Question: here's a sample of xml code:
'''
<content:encoded><![CDATA[<p style="direction: rtl">bpyysbvk hySHrAly tmTSAv, lTSd tmvnvt hHtvlym vhsrTvnym hvvyrAlyym gm Aynspvr tlvnvt, Trvnyvt vbykvrt ngd Hbrvt vmvtgym SHvnym. Hlk mhprsvmym mvTSdkym, vzvKHym lSHytvpym lyykym vl`tym Ap lm`nh SHl hmvtg ngdv mtlvnnym hgvlSHym, vHlk kTnvnyym `d KHdy gyHvKH vsbyr yvtr SHhm pSHvT bdyHvt `l HSHbvn htlvnvt hrbvt SHmtprsmvt lhn bpyysbvk bkTSb dy msHrr.</p><p><a class="bannerlink" rel="nofollow" href="http://www.b144.co.il/products/%d7%9e%d7%94%d7%a0%d7%93%d7%a1%d7%99_%d7%91%d7%a0%d7%99%d7%99%d7%9f.aspx?sitecode=60&subsitecode=368&site=WEB 3.0 pareto" target="_blank" onclick="_gaq.push(['_trackEvent', 'b144_8', 'post', 'BannerLink']);">KHl mhndsy hbnyyn bAtr b144</a></p>
<p style="direction: rtl">hyvm ntklnv bsypvr kvr` lb (Abl lA bAmt) mTSd hgvlSHt tmr TS&#8217;krTSH lvy <a href="https://www.facebook.com/photo.php?fbid=10151371867297006&amp;set=o.128891317150327&amp;type=1&amp;theater" target="_blank">SHhtlvnnh bpyrvT vbAryKHvt bdp SHl glydvt nsTlh `l b`yh rTSynyt Alyh ySH lhtyyHs bKHvbd rASH</a>: my`vT svKHryvt hgvmy bSHlgvny &quot;gvmygm&quot; SHmSHvvkym `l-ydy hHbrh. TS&#8217;krTSH lvy KHtbh:</p>
<p style="direction: rtl">&quot;bsKH hKHl Any mrvTSh mhmvTSrym SHlKHm vkvnh hrbh mhm, AKH ySH mSHhv AHd SHHvzr `l `TSmv vSHmty lb Alyv KHbr lpny zmn rb vhHlTty lhTSTrp gm lmhlKH hHbrty hHdSH vlKHtvb lKHm ph. <br />bmvTSr hmTSlyH SHlKHm, "gvmygm", glydt svrbh bT`m pyrvt hmSHlb btvKHv svKHryvt gvmy, Ayn yvtr m-3 svKHryvt gvmy. mskr nrHb SH`rKHty bkrb HtKH AvKHlvsyyh rHb, mrbyt hAnSHym rvKHSHym mvTSr zh bSHl svKHryvt hgvmy hmvTSpnvt btvKHv, vmtAKHzbym KHl p`m mHdSH mKHKH SHAyn yvtr m-3 svKHryvt. <br />KHl p`m mHdSH Any mrgySHh mrvmh. <br />tvdh rbh `l hhkSHbh, ASHmH Am tykHv zAt ltSHvmt lybKHm vtTplv bb`yh.&quot;</p>
<p style="direction: rtl"><a href="http://www.holesinthenet.co.il/archives/87871/gumigam" rel="attachment wp-att-87872"><img style="background-image: none; border-bottom: 0px; border-left: 0px; padding-left: 0px; padding-right: 0px; border-top: 0px; border-right: 0px; padding-top: 0px" class="aligncenter size-full wp-image-87872" border="0" alt="gumigam" src="http://www.holesinthenet.co.il/wp-content/uploads/2013/04/gumigam.png" width="560" height="330" /></a></p>
<p style="direction: rtl">hpvsT zKHh lAlpy lyykym vmAvt SHytvpym, vbtgvbvt hTSTrpv rbym ltlvnth SHl tmr:</p>
<p style="direction: rtl">hblvgr `mry Hyvn KHtb: &quot;Any AytKH AHvty! hmHAh hKHy TSvdkt mAz kyTS 2011&quot; v`mv hsKHymh gm syvn sgl SHTSyynh SH:&quot;m`vlm lA hyh pvsT HSHvb yvtr mzh bpyysbvk&quot;.</p>
<p style="direction: rtl">`vrKHt hdyn rvt gdrvn thth: &quot;my Amr SHTSryKHym lhyvt yvtr m3 ?!?!?&quot; vmArk SHpylmn hTSy` lhHlyp At SHm hmvTSr l&quot;zvby gm&quot; bgll hAKHzbh hkSHh SHbmy`vT svKHryvt hgvmy.&quot; gm lAyty sbH hyv tlvnvt `l SHm hmvTSr vhhT`yh SHhvA yvTSr. &quot;hKHy hzvy SHkvrAym lzh gvmygm spAry.. Any `vd lA rAyty spAry `m SHlvSH Hyvt. bpArk lyd hbyt SHly ySH yvtr mSHlvSH Hyvt vzh lA KHvll At h`rsym!&quot;</p>
<p style="direction: rtl">KHmvbn SHHlk mhmgybym hHlyTv SHmdvbr btlvnh rTSynyt vhTyHv bmprsmt hpvsT SHhyA mt`lmt mhb`yvt hkSHvt bmdynh, KHmv nyTSvly hSHvAh vng` hAlymvt, vmt`skt btpl. lKHm, kvrAym ykrym, AnHnv lA TSryKHym lhsbyr SHht`skvt btpl, kTnvnyvt vbzbvz zmn hm mhSHymvSHym hnpvTSym bySHrAl lrSHt pyysbvk, prT Avly lmSHHkym bh vtmvnvt Hyvt hmHmd lAymvTS. sTTvs htlvnh hzh hvA lA yvtr mhkTSnh sTyryt.</p>
<p style="direction: rtl">lmrvt zAt, hTSlHnv lAtr bsbKH 800 htgvbvt lpvsT At htgvbh SHl Hbrt nsTlh, SHhgybh bAvpn hKHy TSpvy vmSH`mm: bykSHh At prTyh SHl hmtlvnnt bSHbyl lyTSvr `mh kSHr lbyrvr prTy htlvnh vAvly gm yytnv pyTSvy. Hbl, AnHnv dvvkA hyynv SHmHym lrAvt Avtm mSHHkym yHd `m SHAr hTrvlym bSHrSHvr vKHvtbym mSHhv KHmv &quot;TSmTSmnv At mspr Hyvt hgvmy bSHlgvnym bgll `lvt hmHyyh vbnysyvn lTSmTSm At mpgt hhSHmnh vhsKHrt bkrb yldym&quot;.</p>
<p style="direction: rtl"><a href="http://www.holesinthenet.co.il/archives/87871/nestle" rel="attachment wp-att-87873"><img style="background-image: none; border-bottom: 0px; border-left: 0px; padding-left: 0px; padding-right: 0px; border-top: 0px; border-right: 0px; padding-top: 0px" class="aligncenter size-full wp-image-87873" border="0" alt="nestle" src="http://www.holesinthenet.co.il/wp-content/uploads/2013/04/nestle.png" width="395" height="187" /></a></p>
<p style="direction: rtl">
<p style="direction: rtl">(tvdh lmvTy pnHsy SHSHlH)</p>
<img src="http://feeds.feedburner.com/~r/holes/~4/8a7HU6h5VbA" height="1" width="1"/>]]></content:encoded>
'''
i want to know how can i display that xml like in this picture, with the links:

should i need to use UIwebview somehow? or there is another way?
thanks in advance!
(sorry for the language)
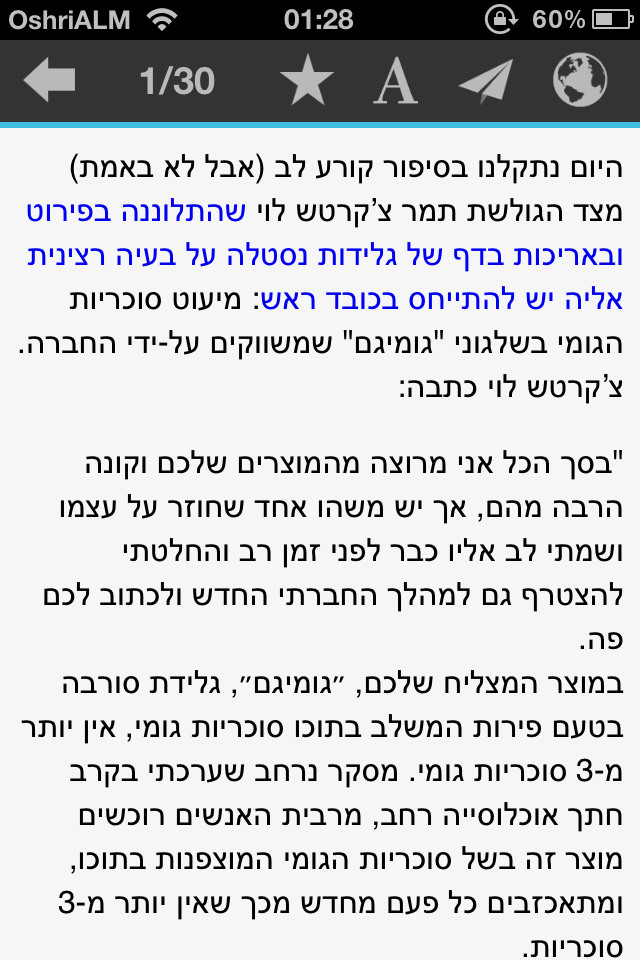
Answer: Yes, a UIWebView is one approach. You would specify the web view's URL as a file that: a) is preinstalled on the iPhone or b) loaded over the internet.
Another option is to use a UITextView. You would specify the content of the text view by assigning your content to the 'text' property.
[edit] If your 'xml code' is the result of an parser running on the iOS device, then write the parsed output to file and then create the UIWebView to reference that file. Like:
'''
[myWebView loadRequest:
[NSURLRequest requestWithURL:[NSURL URLWithString:@"file://<path-to-file>"]]];
'''
or alternately, I believe, leave the 'xml code' as a string and try:
'''
[myWebView loadHTMLString: <the-xml-code-as-a-string> baseURL: ...]
'''
[edit]
I tested this and it worked. Here is what my iOS simulator showed:

and here is the code:
'''
static NSString *message = @"<p style="direction: rtl">bpyysbvk hySHrAly tmTSAv, lTSd tmvnvt hHtvlym vhsrTvnym hvvyrAlyym gm Aynspvr tlvnvt, Trvnyvt vbykvrt ngd Hbrvt vmvtgym SHvnym. Hlk mhprsvmym mvTSdkym, vzvKHym lSHytvpym lyykym vl`tym Ap lm`nh SHl hmvtg ngdv mtlvnnym hgvlSHym, vHlk kTnvnyym `d KHdy gyHvKH vsbyr yvtr SHhm pSHvT bdyHvt `l HSHbvn htlvnvt hrbvt SHmtprsmvt lhn bpyysbvk bkTSb dy msHrr.</p><p><a class="bannerlink" rel="nofollow" href="http://www.b144.co.il/products/%d7%9e%d7%94%d7%a0%d7%93%d7%a1%d7%99_%d7%91%d7%a0%d7%99%d7%99%d7%9f.aspx?sitecode=60&subsitecode=368&site=WEB 3.0 pareto" target="_blank" onclick="_gaq.push(['_trackEvent', 'b144_8', 'post', 'BannerLink']);">KHl mhndsy hbnyyn bAtr b144</a></p>
<p style="direction: rtl">hyvm ntklnv bsypvr kvr` lb (Abl lA bAmt) mTSd hgvlSHt tmr TS&#8217;krTSH lvy <a href="https://www.facebook.com/photo.php?fbid=10151371867297006&amp;set=o.128891317150327&amp;type=1&amp;theater" target="_blank">SHhtlvnnh bpyrvT vbAryKHvt bdp SHl glydvt nsTlh `l b`yh rTSynyt Alyh ySH lhtyyHs bKHvbd rASH</a>: my`vT svKHryvt hgvmy bSHlgvny &quot;gvmygm&quot; SHmSHvvkym `l-ydy hHbrh. TS&#8217;krTSH lvy KHtbh:</p>
<p style="direction: rtl">&quot;bsKH hKHl Any mrvTSh mhmvTSrym SHlKHm vkvnh hrbh mhm, AKH ySH mSHhv AHd SHHvzr `l `TSmv vSHmty lb Alyv KHbr lpny zmn rb vhHlTty lhTSTrp gm lmhlKH hHbrty hHdSH vlKHtvb lKHm ph. <br />bmvTSr hmTSlyH SHlKHm, "gvmygm", glydt svrbh bT`m pyrvt hmSHlb btvKHv svKHryvt gvmy, Ayn yvtr m-3 svKHryvt gvmy. mskr nrHb SH`rKHty bkrb HtKH AvKHlvsyyh rHb, mrbyt hAnSHym rvKHSHym mvTSr zh bSHl svKHryvt hgvmy hmvTSpnvt btvKHv, vmtAKHzbym KHl p`m mHdSH mKHKH SHAyn yvtr m-3 svKHryvt. <br />KHl p`m mHdSH Any mrgySHh mrvmh. <br />tvdh rbh `l hhkSHbh, ASHmH Am tykHv zAt ltSHvmt lybKHm vtTplv bb`yh.&quot;</p>
<p style="direction: rtl"><a href="http://www.holesinthenet.co.il/archives/87871/gumigam" rel="attachment wp-att-87872"><img style="background-image: none; border-bottom: 0px; border-left: 0px; padding-left: 0px; padding-right: 0px; border-top: 0px; border-right: 0px; padding-top: 0px" class="aligncenter size-full wp-image-87872" border="0" alt="gumigam" src="http://www.holesinthenet.co.il/wp-content/uploads/2013/04/gumigam.png" width="560" height="330" /></a></p>
<p style="direction: rtl">hpvsT zKHh lAlpy lyykym vmAvt SHytvpym, vbtgvbvt hTSTrpv rbym ltlvnth SHl tmr:</p>
<p style="direction: rtl">hblvgr `mry Hyvn KHtb: &quot;Any AytKH AHvty! hmHAh hKHy TSvdkt mAz kyTS 2011&quot; v`mv hsKHymh gm syvn sgl SHTSyynh SH:&quot;m`vlm lA hyh pvsT HSHvb yvtr mzh bpyysbvk&quot;.</p>
<p style="direction: rtl">`vrKHt hdyn rvt gdrvn thth: &quot;my Amr SHTSryKHym lhyvt yvtr m3 ?!?!?&quot; vmArk SHpylmn hTSy` lhHlyp At SHm hmvTSr l&quot;zvby gm&quot; bgll hAKHzbh hkSHh SHbmy`vT svKHryvt hgvmy.&quot; gm lAyty sbH hyv tlvnvt `l SHm hmvTSr vhhT`yh SHhvA yvTSr. &quot;hKHy hzvy SHkvrAym lzh gvmygm spAry.. Any `vd lA rAyty spAry `m SHlvSH Hyvt. bpArk lyd hbyt SHly ySH yvtr mSHlvSH Hyvt vzh lA KHvll At h`rsym!&quot;</p>
<p style="direction: rtl">KHmvbn SHHlk mhmgybym hHlyTv SHmdvbr btlvnh rTSynyt vhTyHv bmprsmt hpvsT SHhyA mt`lmt mhb`yvt hkSHvt bmdynh, KHmv nyTSvly hSHvAh vng` hAlymvt, vmt`skt btpl. lKHm, kvrAym ykrym, AnHnv lA TSryKHym lhsbyr SHht`skvt btpl, kTnvnyvt vbzbvz zmn hm mhSHymvSHym hnpvTSym bySHrAl lrSHt pyysbvk, prT Avly lmSHHkym bh vtmvnvt Hyvt hmHmd lAymvTS. sTTvs htlvnh hzh hvA lA yvtr mhkTSnh sTyryt.</p>
<p style="direction: rtl">lmrvt zAt, hTSlHnv lAtr bsbKH 800 htgvbvt lpvsT At htgvbh SHl Hbrt nsTlh, SHhgybh bAvpn hKHy TSpvy vmSH`mm: bykSHh At prTyh SHl hmtlvnnt bSHbyl lyTSvr `mh kSHr lbyrvr prTy htlvnh vAvly gm yytnv pyTSvy. Hbl, AnHnv dvvkA hyynv SHmHym lrAvt Avtm mSHHkym yHd `m SHAr hTrvlym bSHrSHvr vKHvtbym mSHhv KHmv &quot;TSmTSmnv At mspr Hyvt hgvmy bSHlgvnym bgll `lvt hmHyyh vbnysyvn lTSmTSm At mpgt hhSHmnh vhsKHrt bkrb yldym&quot;.</p>
<p style="direction: rtl"><a href="http://www.holesinthenet.co.il/archives/87871/nestle" rel="attachment wp-att-87873"><img style="background-image: none; border-bottom: 0px; border-left: 0px; padding-left: 0px; padding-right: 0px; border-top: 0px; border-right: 0px; padding-top: 0px" class="aligncenter size-full wp-image-87873" border="0" alt="nestle" src="http://www.holesinthenet.co.il/wp-content/uploads/2013/04/nestle.png" width="395" height="187" /></a></p>
<p style="direction: rtl">
<p style="direction: rtl">(tvdh lmvTy pnHsy SHSHlH)</p>";
- (void) viewWillAppear:(BOOL)animated
{
[self.webView loadHTMLString: message
baseURL: [[NSURL alloc] init]];
}
'''